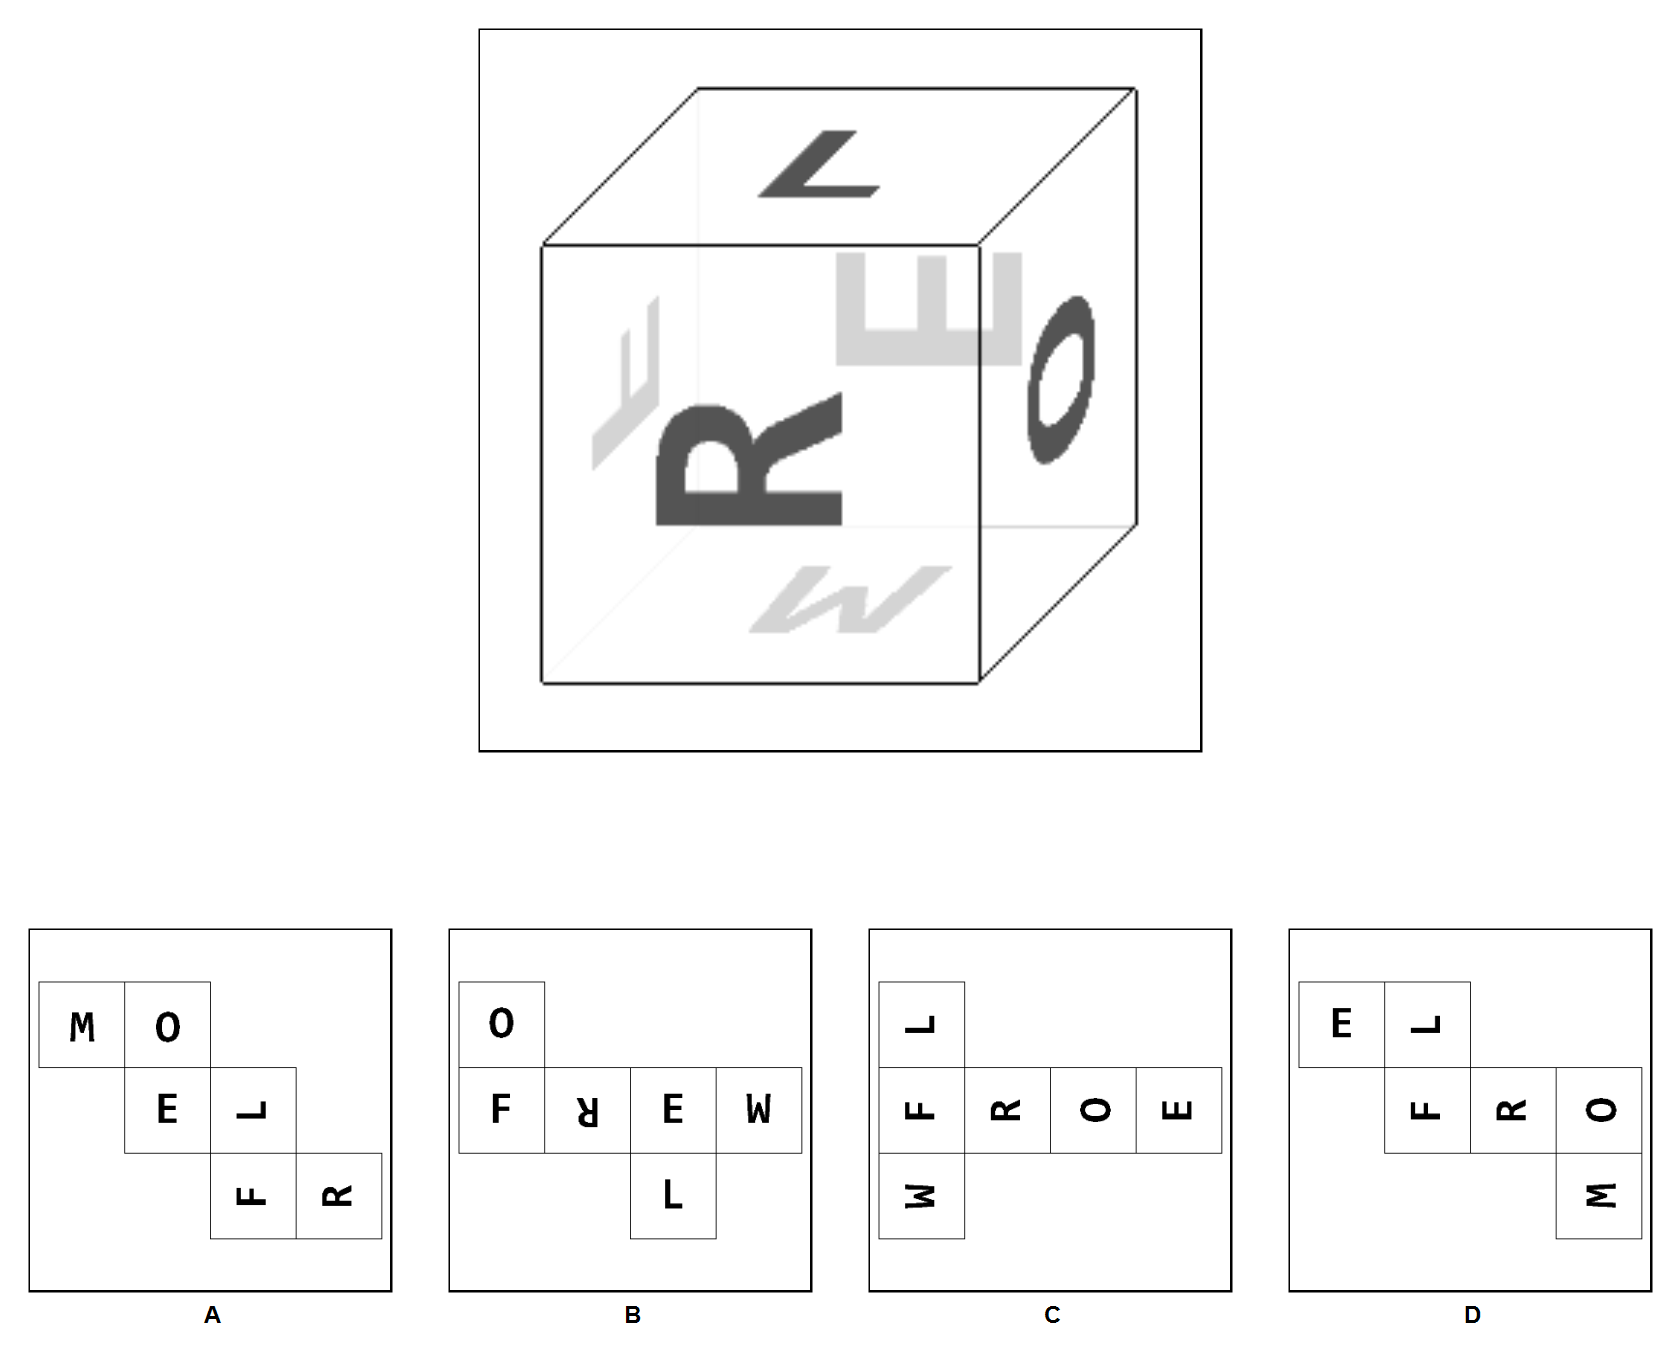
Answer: B